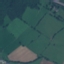
Land use / land cover: Pasture